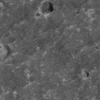
Label: not_dusty